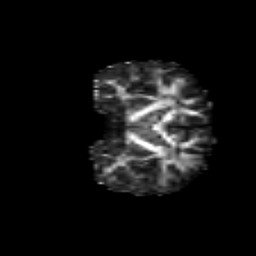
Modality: FA
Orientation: coronal
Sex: female
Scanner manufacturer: siemens
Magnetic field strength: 3 T
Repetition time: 5 s
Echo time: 0.071 s